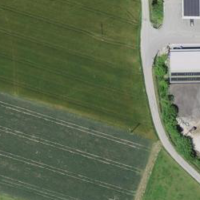
EUNIS habitat code: 52
Species observed at this site:
Geum rivale
Filipendula ulmaria